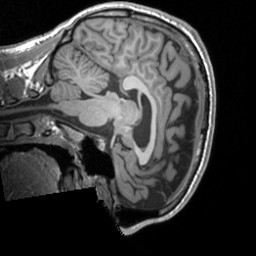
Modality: T1w
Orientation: sagittal
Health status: healthy
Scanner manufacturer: siemens
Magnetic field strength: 3 T
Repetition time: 1.9 s
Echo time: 0.00226 s